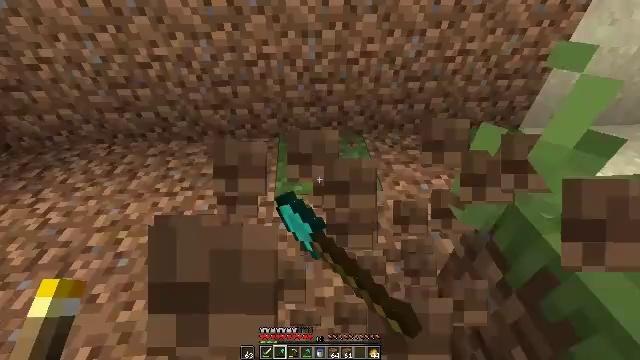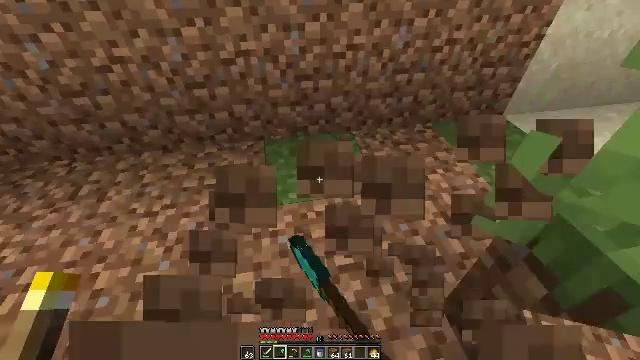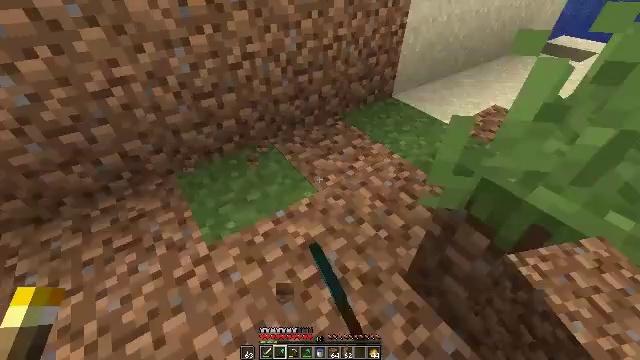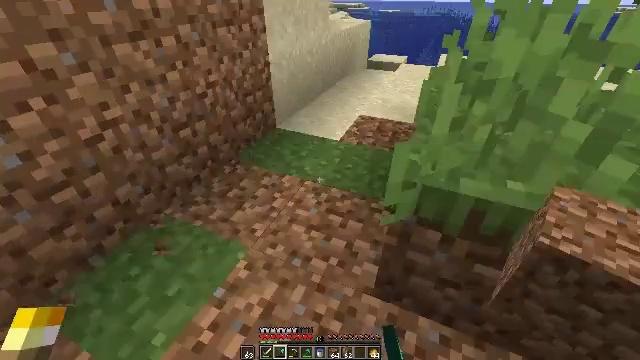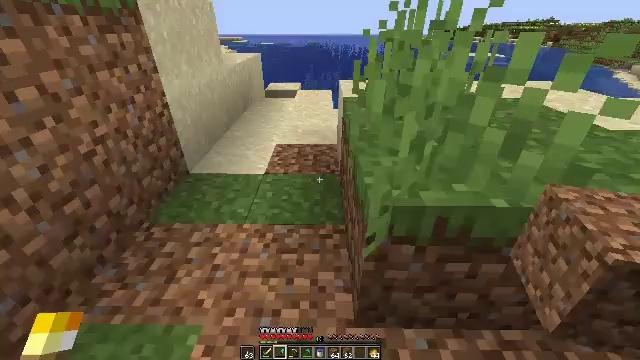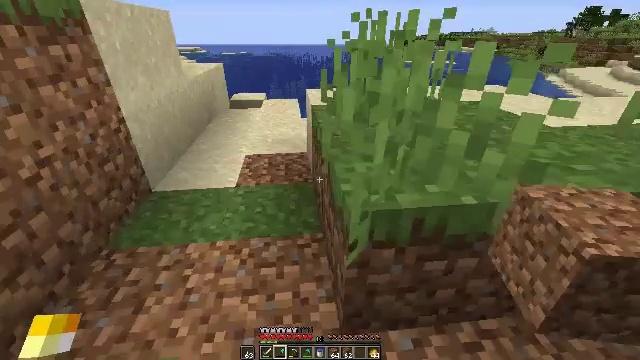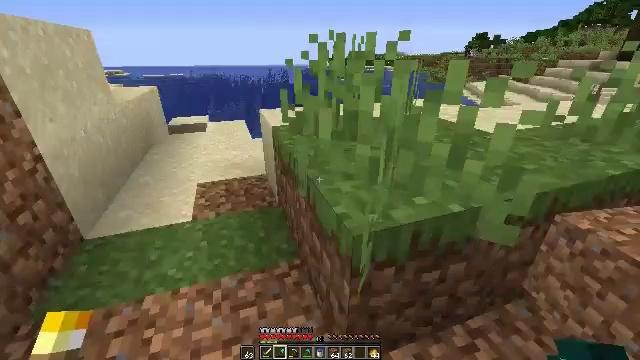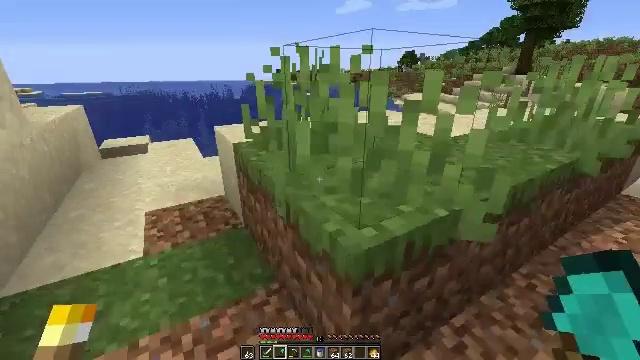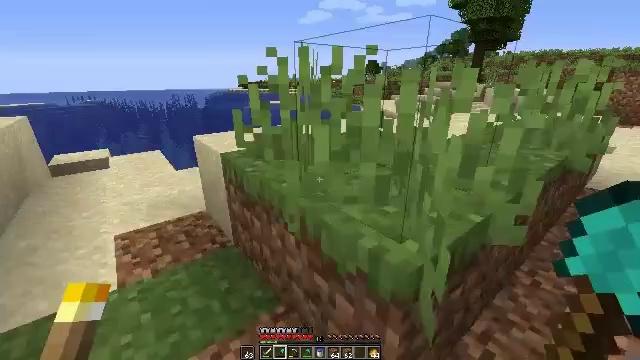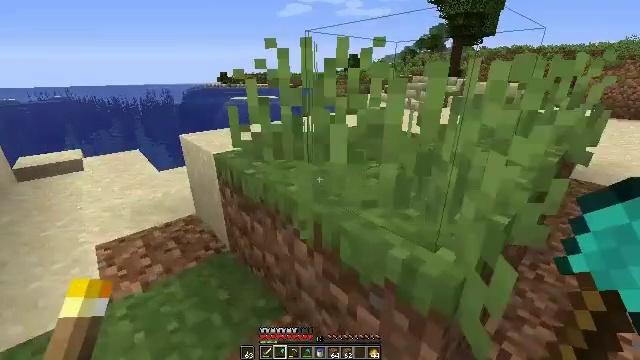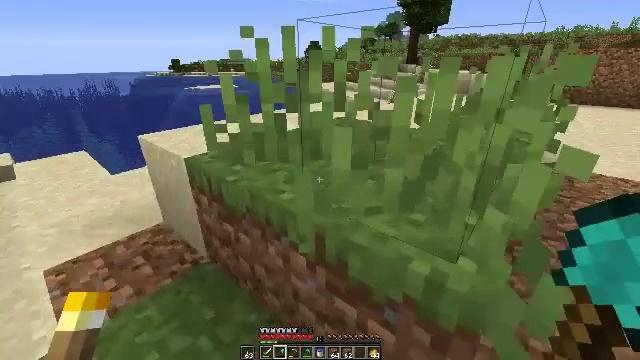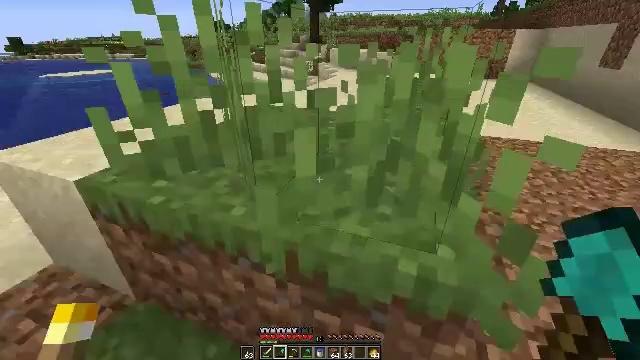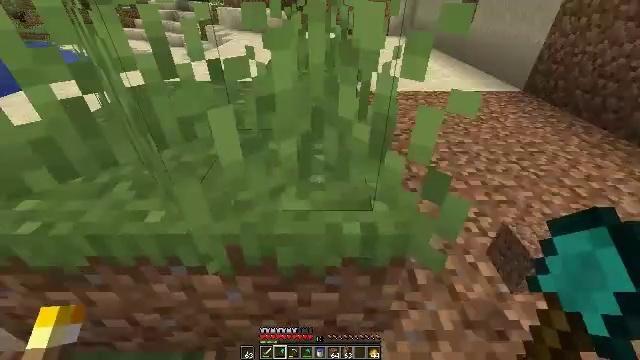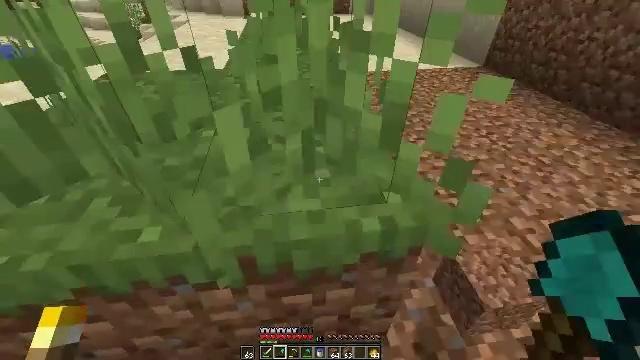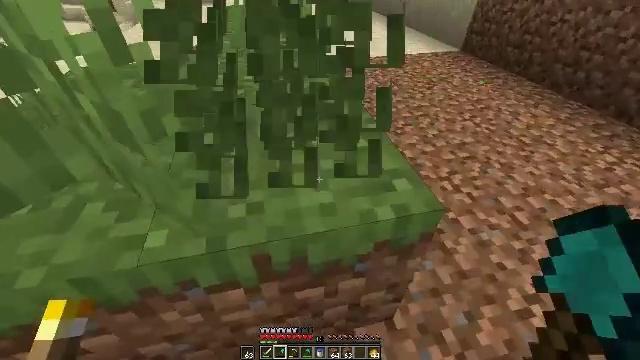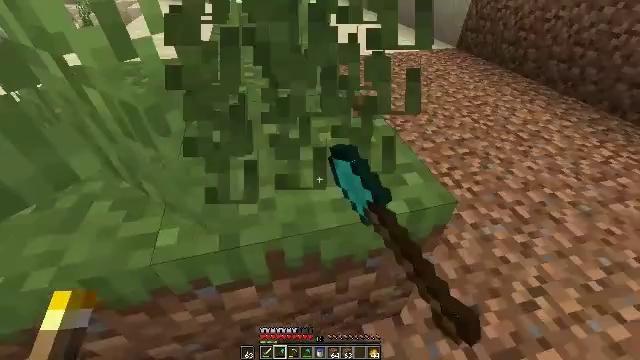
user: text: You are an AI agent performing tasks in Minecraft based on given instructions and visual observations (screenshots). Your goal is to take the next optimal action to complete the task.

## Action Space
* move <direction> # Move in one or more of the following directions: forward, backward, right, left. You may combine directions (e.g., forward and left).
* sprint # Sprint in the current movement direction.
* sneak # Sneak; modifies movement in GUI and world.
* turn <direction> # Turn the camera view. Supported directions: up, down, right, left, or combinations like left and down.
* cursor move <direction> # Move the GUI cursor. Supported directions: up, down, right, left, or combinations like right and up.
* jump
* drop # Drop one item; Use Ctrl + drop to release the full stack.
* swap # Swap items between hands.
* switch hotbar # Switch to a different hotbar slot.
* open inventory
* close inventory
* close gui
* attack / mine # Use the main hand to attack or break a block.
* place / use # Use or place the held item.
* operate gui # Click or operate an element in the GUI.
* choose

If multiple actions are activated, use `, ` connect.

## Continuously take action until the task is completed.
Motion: motion action
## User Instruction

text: Gather grass by holding the left mouse button.
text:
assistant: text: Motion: move forward and move left, turn right and down
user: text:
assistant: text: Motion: move forward and move left, turn right
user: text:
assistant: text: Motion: move forward and move left, turn right and up
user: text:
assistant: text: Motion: move forward and move left, turn right and up
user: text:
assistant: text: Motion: move forward and move left, turn right and up
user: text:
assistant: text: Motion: move forward and move left, turn right and up
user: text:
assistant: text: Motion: move forward and move left, turn right and up
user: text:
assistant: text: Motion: move forward and move left, turn right and up
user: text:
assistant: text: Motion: move forward and move left, turn right
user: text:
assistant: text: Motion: move forward and move left, turn right and down
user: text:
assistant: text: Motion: move forward and move left, turn right and down
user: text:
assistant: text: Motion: move forward and move left, turn right and down
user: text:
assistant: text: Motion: turn right and down
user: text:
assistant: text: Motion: turn right and down, attack / mine
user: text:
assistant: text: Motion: turn right, attack / mine
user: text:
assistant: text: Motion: turn right and down, attack / mine
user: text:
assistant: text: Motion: attack / mine
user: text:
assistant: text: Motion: attack / mine
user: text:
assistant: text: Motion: attack / mine